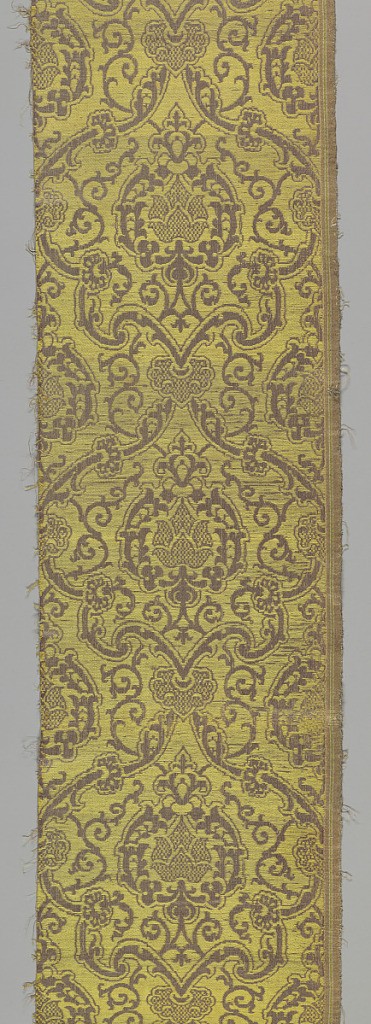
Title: Textile
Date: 17th century
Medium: silk, linen Technique: two integrated structures; 4&1 satin plus 3/1 twill
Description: Scroll and pomegranate pattern in yellow and mauve.